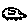
Label: car